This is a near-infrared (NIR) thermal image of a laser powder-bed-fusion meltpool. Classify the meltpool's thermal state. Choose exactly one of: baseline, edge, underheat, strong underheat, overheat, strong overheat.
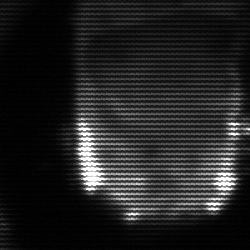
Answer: baseline